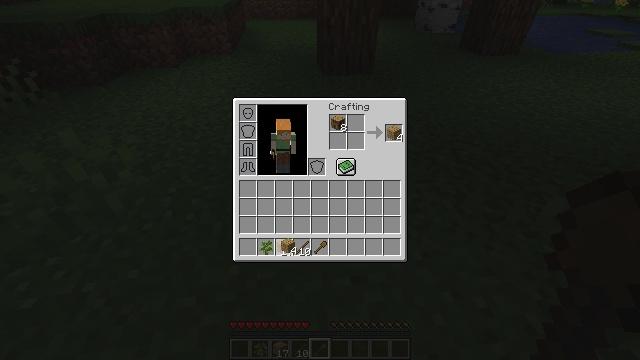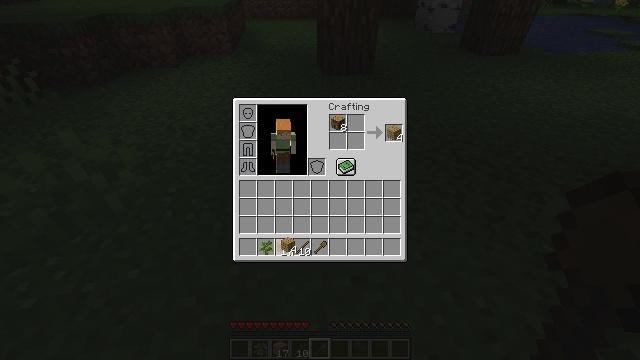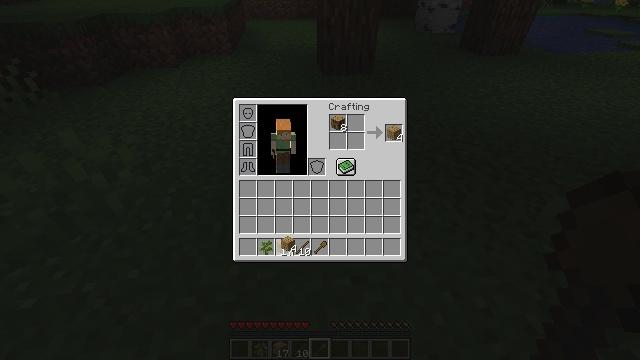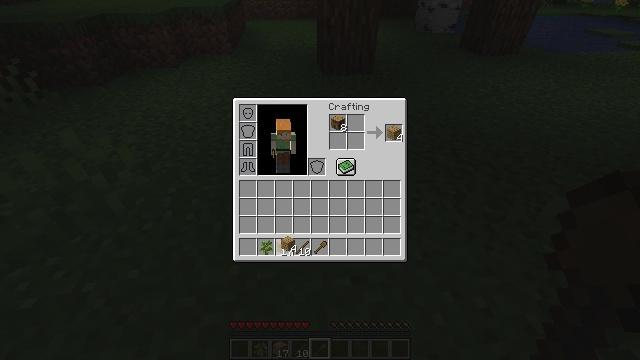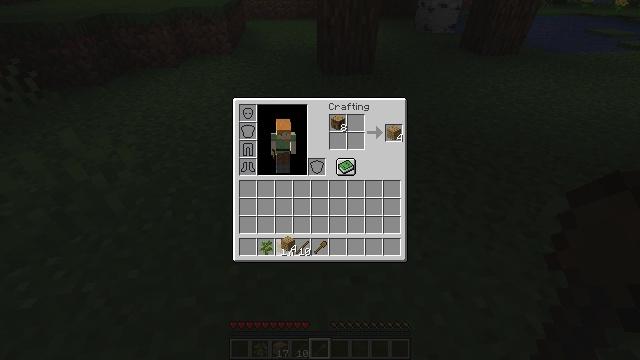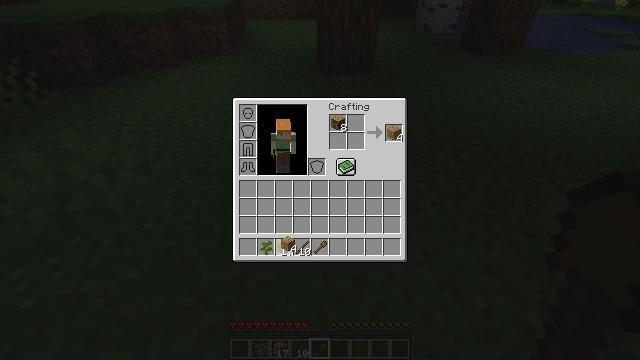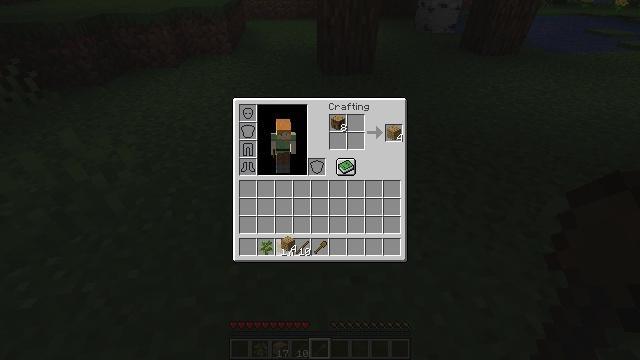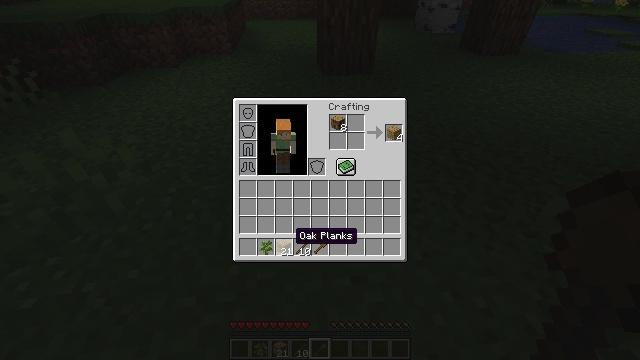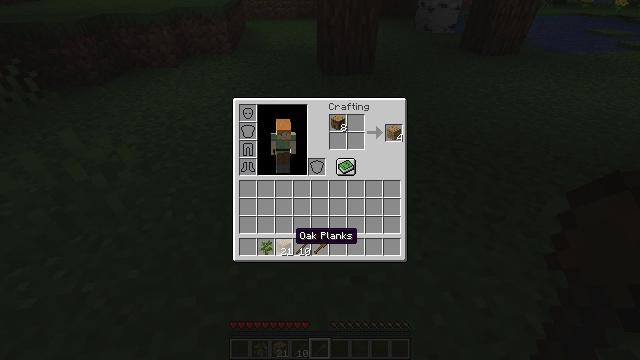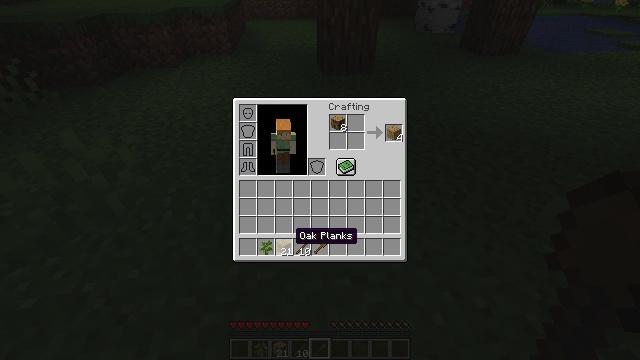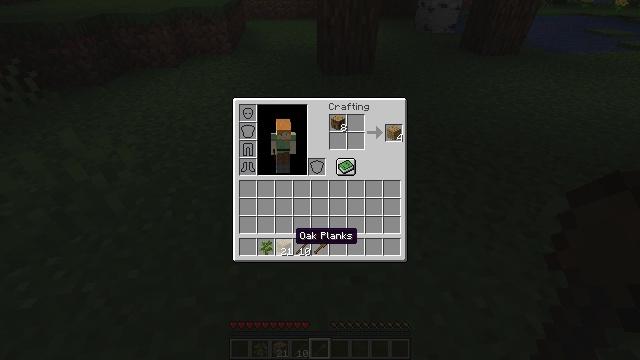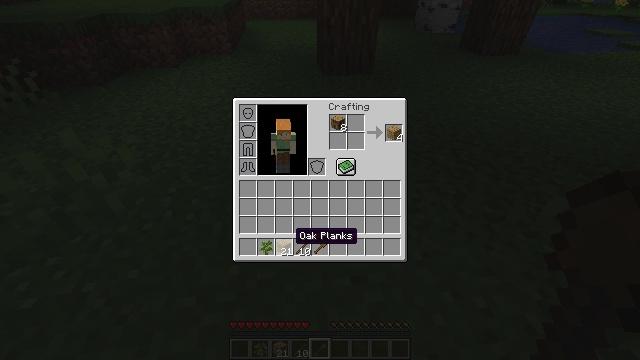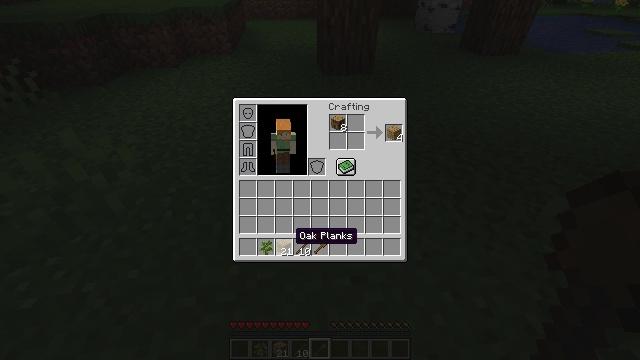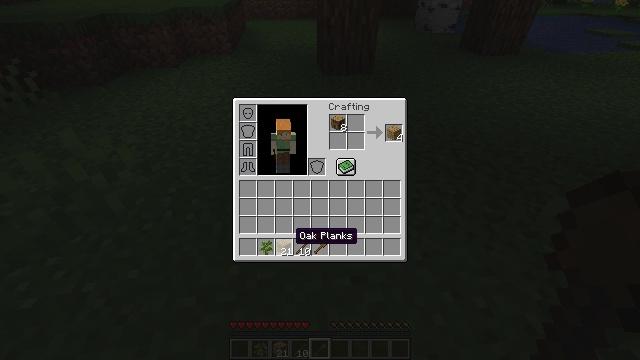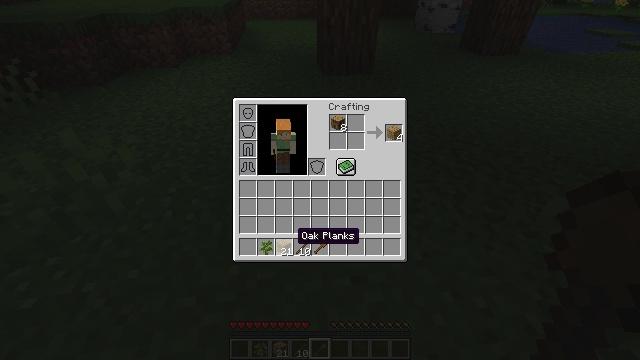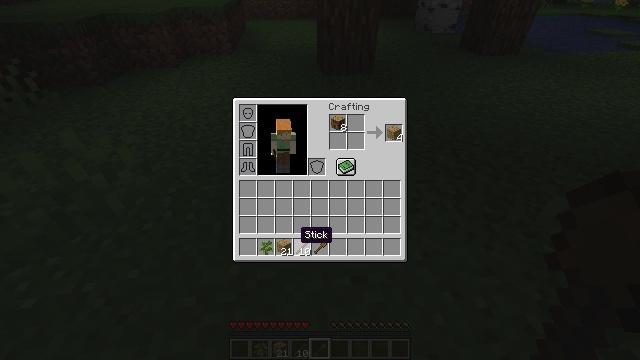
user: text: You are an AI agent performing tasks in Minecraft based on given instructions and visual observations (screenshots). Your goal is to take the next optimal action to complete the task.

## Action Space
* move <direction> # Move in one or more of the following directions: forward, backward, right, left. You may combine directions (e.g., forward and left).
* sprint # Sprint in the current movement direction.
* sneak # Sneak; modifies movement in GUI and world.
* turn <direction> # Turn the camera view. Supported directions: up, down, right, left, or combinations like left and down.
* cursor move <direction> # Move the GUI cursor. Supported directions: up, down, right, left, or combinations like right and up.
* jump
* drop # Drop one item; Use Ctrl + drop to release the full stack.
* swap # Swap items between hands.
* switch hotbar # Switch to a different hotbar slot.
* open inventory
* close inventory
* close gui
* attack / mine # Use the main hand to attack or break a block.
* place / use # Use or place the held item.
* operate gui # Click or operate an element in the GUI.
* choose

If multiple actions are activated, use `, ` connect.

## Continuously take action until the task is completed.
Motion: motion action
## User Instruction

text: Open a crafting table and make a wooden hoe.
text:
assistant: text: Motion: operate gui
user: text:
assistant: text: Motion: no_op
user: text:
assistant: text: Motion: no_op
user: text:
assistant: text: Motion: no_op
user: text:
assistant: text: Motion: operate gui
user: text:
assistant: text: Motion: operate gui
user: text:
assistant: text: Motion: no_op
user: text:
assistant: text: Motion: no_op
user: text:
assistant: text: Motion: no_op
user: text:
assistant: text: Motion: no_op
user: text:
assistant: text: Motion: no_op
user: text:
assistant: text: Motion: no_op
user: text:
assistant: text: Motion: no_op
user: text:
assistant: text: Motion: no_op
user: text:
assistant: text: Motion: no_op
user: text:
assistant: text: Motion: cursor move right and up
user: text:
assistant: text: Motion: cursor move right and up
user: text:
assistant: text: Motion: cursor move right and up
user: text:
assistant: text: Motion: cursor move up
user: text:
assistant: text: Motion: cursor move up
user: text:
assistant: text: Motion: cursor move up
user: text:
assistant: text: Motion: cursor move left and up
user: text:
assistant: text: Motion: no_op
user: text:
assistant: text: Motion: cursor move left and up
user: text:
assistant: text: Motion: no_op
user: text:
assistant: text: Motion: no_op
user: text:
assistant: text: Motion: no_op
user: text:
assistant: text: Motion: no_op
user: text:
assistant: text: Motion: cursor move left
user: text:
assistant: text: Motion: no_op